Interaction volume radius: 5 \u00c5
Interaction volume height: 10 \u00c5
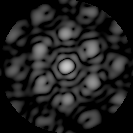
Disorder parameter: 0.3969